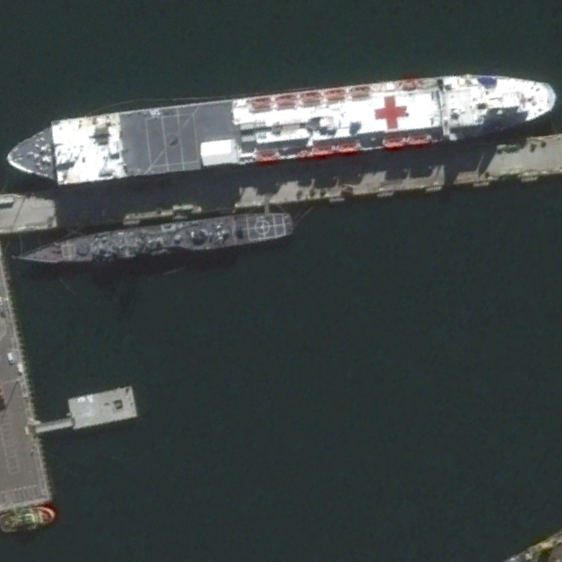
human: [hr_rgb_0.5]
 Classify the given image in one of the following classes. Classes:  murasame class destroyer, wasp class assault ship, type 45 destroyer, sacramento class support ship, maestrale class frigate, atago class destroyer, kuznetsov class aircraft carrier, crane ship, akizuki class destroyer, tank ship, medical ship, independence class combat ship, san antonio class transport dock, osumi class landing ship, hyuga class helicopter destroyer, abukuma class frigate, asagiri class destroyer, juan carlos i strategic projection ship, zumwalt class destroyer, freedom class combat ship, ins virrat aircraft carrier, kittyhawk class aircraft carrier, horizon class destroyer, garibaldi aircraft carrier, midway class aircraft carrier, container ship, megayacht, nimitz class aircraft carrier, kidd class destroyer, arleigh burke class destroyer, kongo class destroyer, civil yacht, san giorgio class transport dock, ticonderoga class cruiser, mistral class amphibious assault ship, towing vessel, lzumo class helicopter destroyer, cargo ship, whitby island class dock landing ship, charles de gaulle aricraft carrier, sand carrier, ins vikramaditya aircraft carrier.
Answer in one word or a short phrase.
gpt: Medical ship